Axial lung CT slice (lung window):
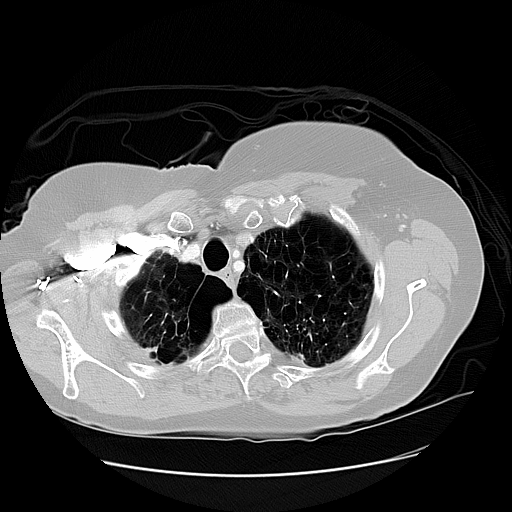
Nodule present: no